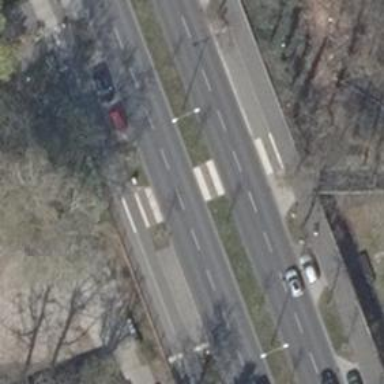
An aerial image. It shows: Traffic island located on footway.